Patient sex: M
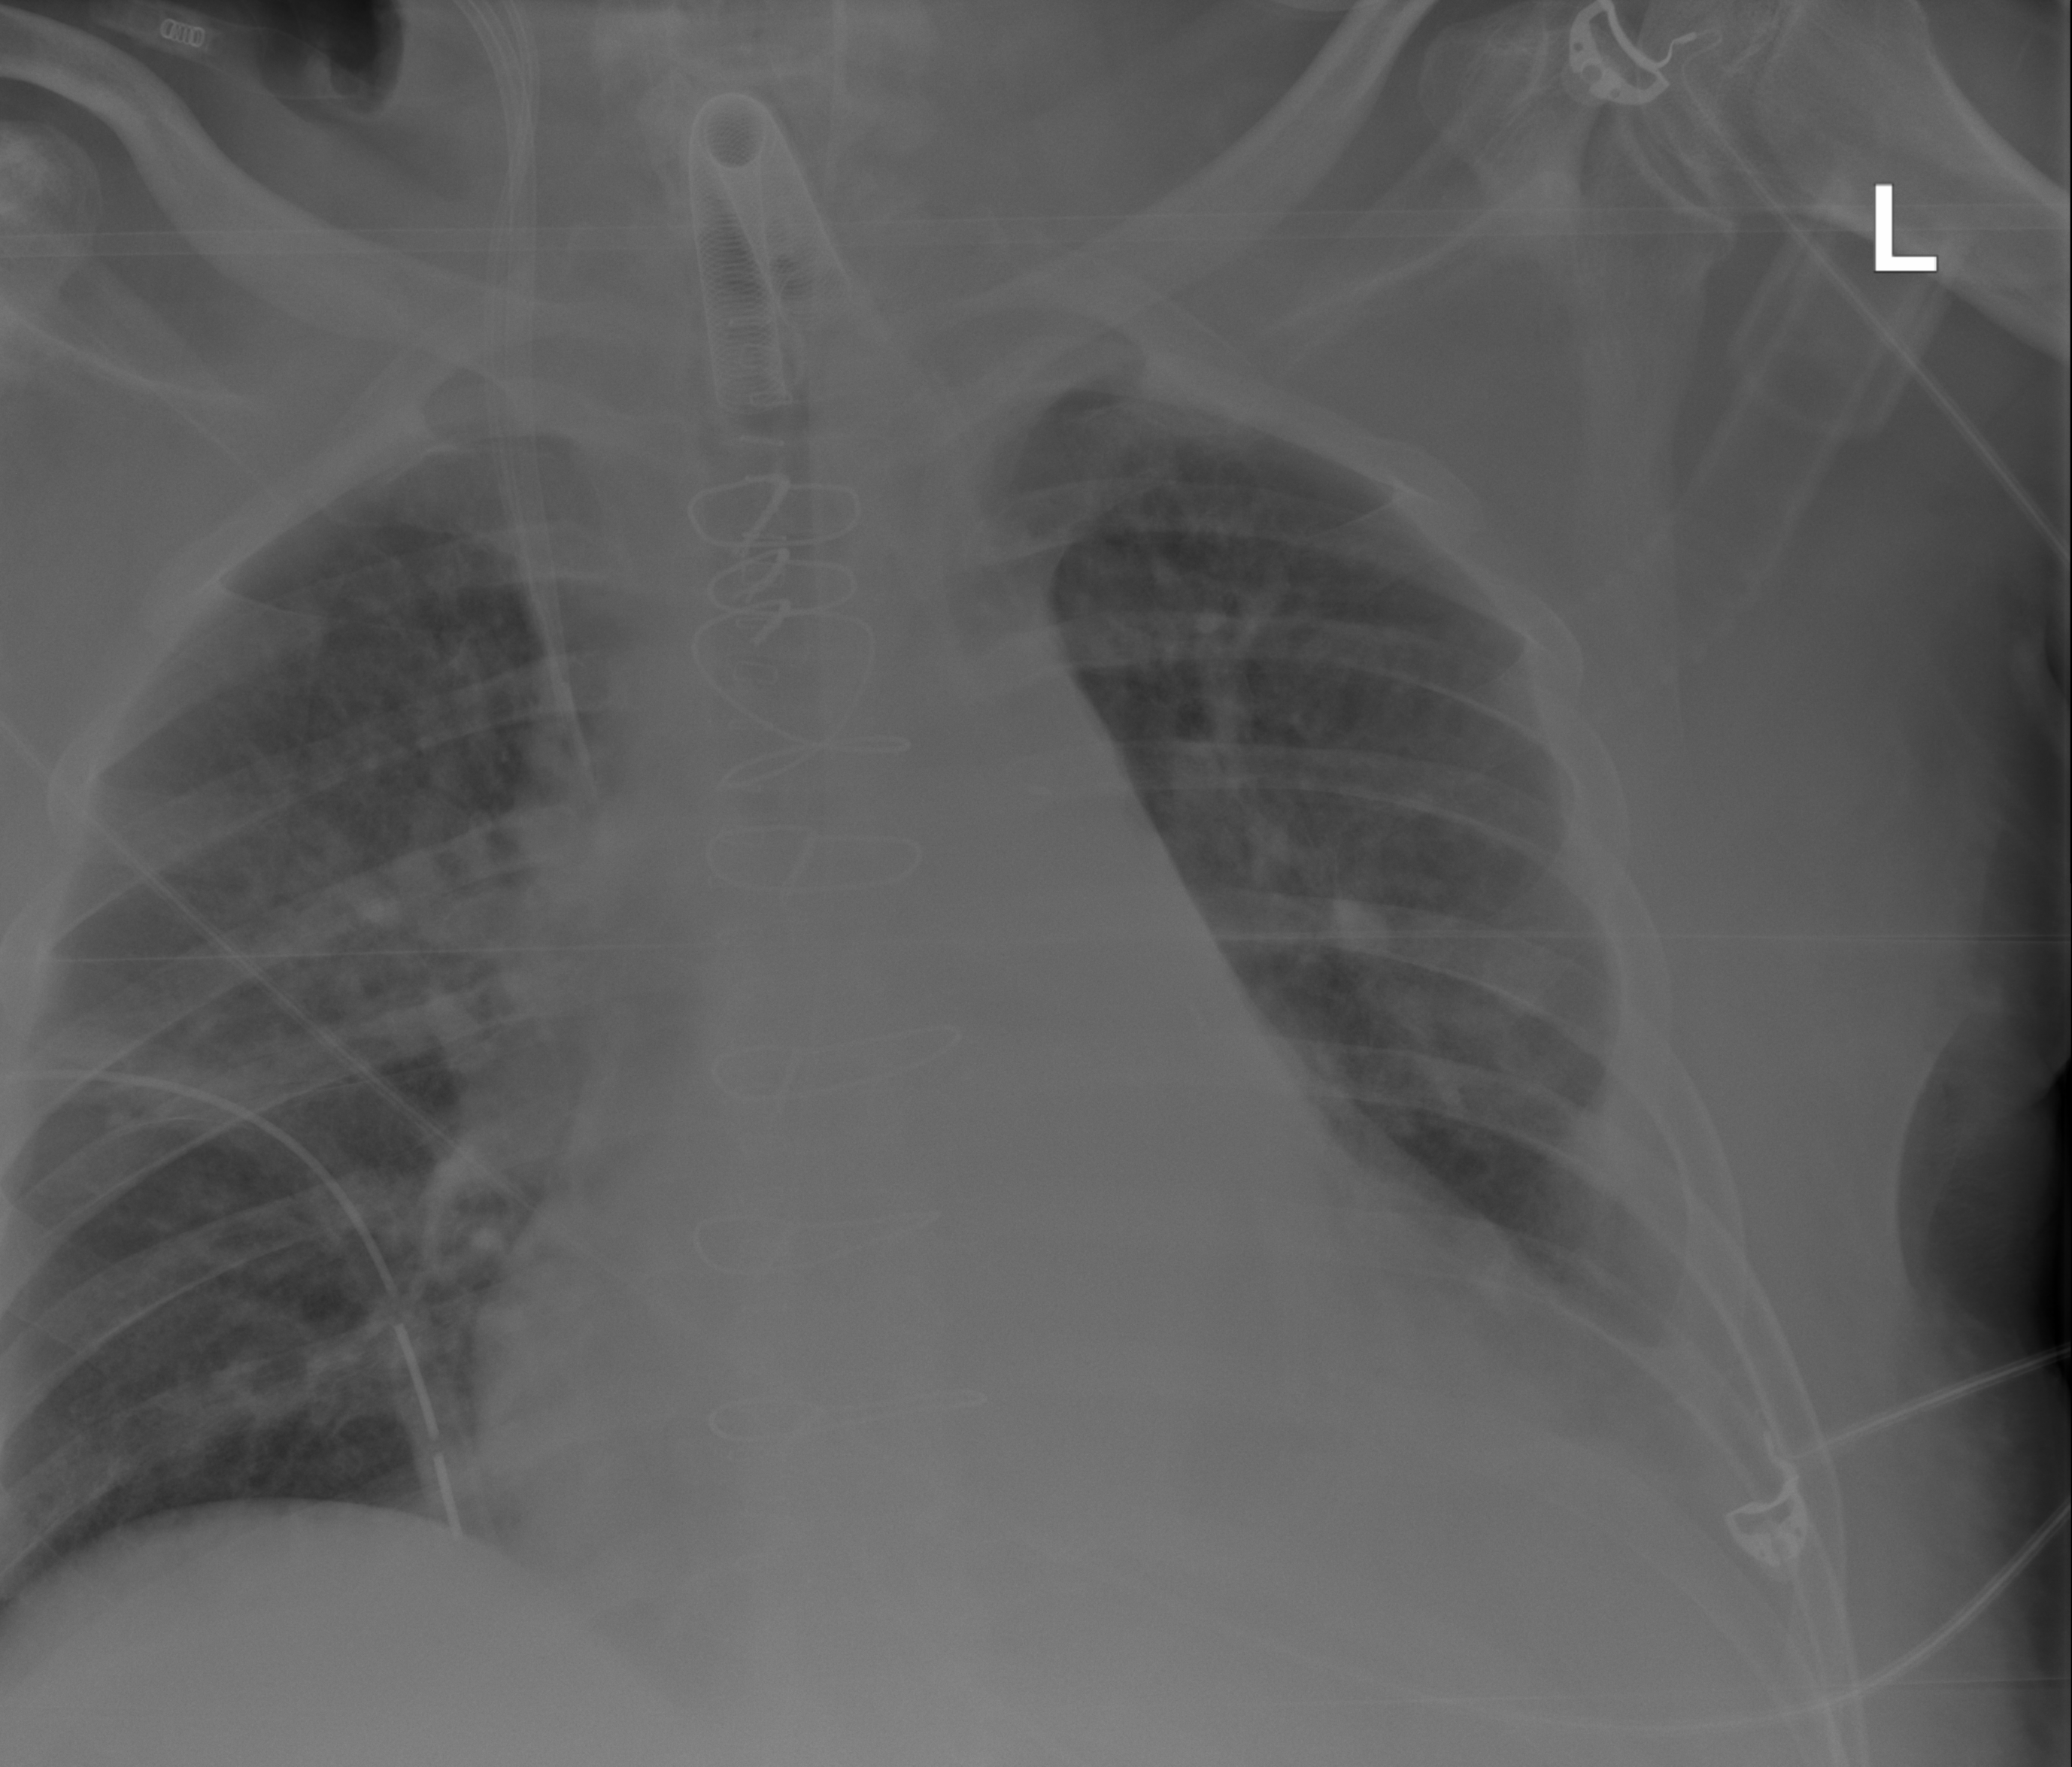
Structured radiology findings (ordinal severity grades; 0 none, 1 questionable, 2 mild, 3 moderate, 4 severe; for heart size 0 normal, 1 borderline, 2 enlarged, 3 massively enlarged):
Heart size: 2
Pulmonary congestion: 2
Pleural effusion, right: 0
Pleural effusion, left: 2
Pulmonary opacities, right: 2
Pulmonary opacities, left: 2
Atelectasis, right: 0
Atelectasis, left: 2